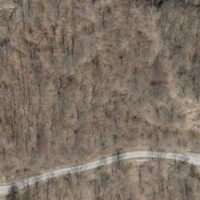
EUNIS habitat code: 41
Species observed at this site:
Saponaria ocymoides